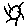
Label: sun